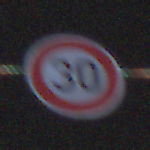
Verkehrszeichen: Geschwindigkeit30
Umgebung: Outdoor, Suburban
Tageszeit: MorningAfternoon
Wetter: Clear
Licht: Natural
Jahreszeit: NotSpecified
Kontrast: HighContrast